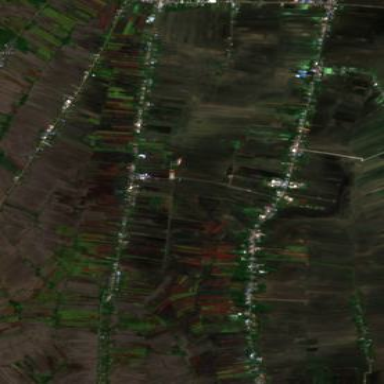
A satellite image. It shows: Farmland with rice crops being cultivated. The rice field is used to produce rice.